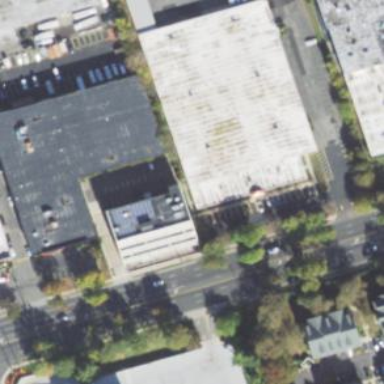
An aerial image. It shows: Storage rental shop located in building.